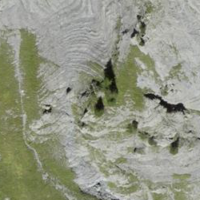
EUNIS habitat code: 48
Species observed at this site:
Parus major
Erithacus rubecula
Milvus milvus
Fringilla coelebs
Buteo buteo
Picus viridis
Corvus corax
Motacilla alba